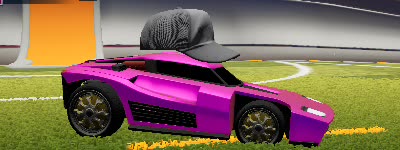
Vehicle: breakout